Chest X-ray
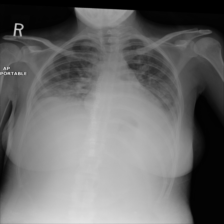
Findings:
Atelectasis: negative
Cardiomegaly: negative
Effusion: negative
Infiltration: positive
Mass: negative
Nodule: positive
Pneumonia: negative
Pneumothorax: negative
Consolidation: positive
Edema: negative
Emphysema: negative
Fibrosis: negative
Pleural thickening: negative
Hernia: negative